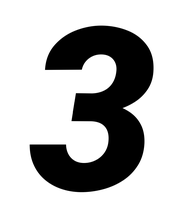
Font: Roboto-Italic_Black_Italic